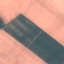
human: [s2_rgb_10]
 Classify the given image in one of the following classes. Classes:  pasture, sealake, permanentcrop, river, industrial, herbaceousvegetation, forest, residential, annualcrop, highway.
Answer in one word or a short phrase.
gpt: AnnualCrop